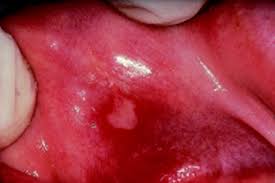
Condition: Mouth Ulcer